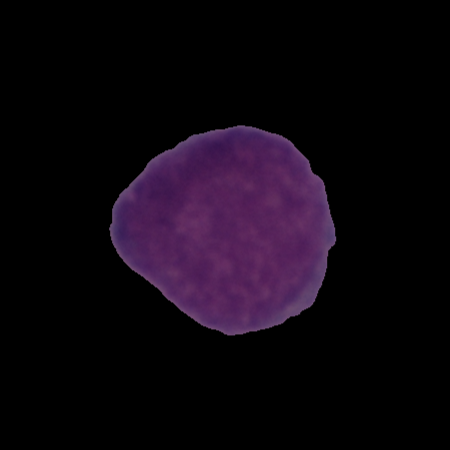
Label: cancer